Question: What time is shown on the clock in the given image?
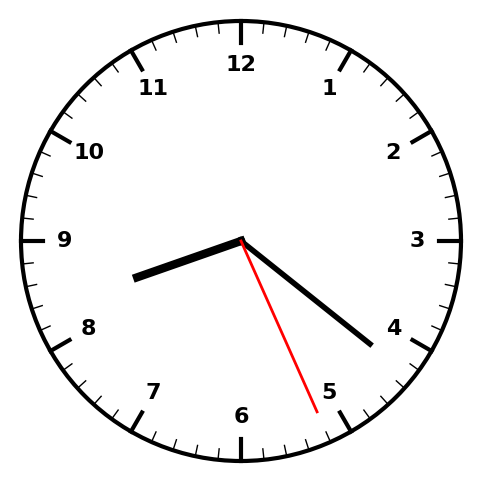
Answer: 08:21:26